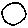
Label: circle